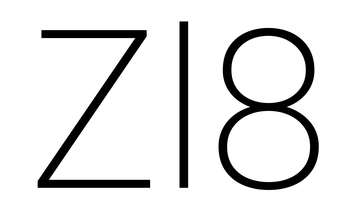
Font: Roboto_ExtraLight